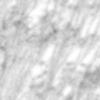
Label: no_change